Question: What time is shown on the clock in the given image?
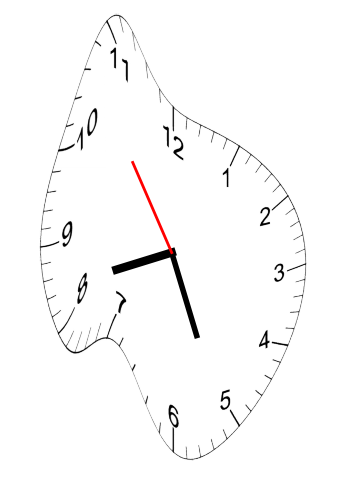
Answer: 08:25:54